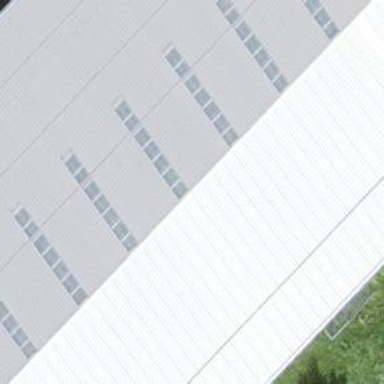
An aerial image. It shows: Warehouse building.